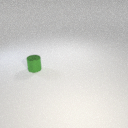
small green metal cylinder